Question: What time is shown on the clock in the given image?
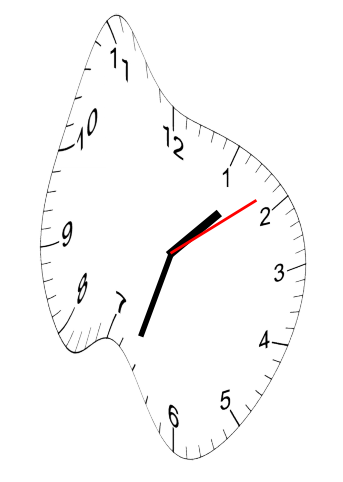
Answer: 01:33:09